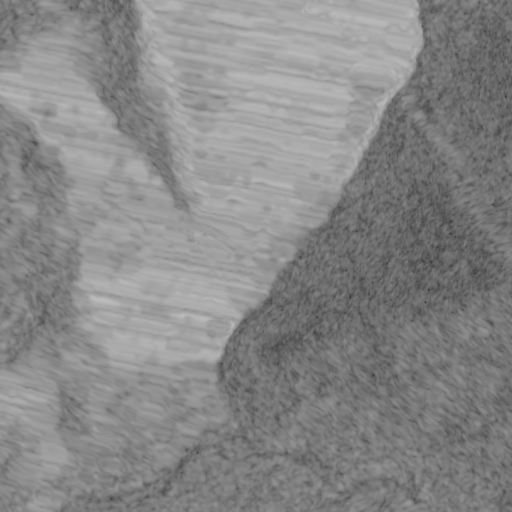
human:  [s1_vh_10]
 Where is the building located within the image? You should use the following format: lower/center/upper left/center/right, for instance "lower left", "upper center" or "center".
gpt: The building is located in the lower left of the image.
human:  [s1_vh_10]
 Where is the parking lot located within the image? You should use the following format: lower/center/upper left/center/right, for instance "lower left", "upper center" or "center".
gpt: There is no parking lot in the image.

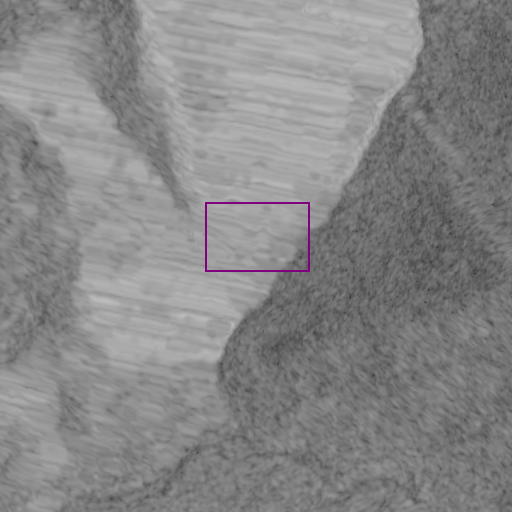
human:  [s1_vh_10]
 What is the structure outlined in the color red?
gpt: There is no red outline.
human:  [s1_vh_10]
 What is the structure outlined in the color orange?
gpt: There is no structure outlined in orange.